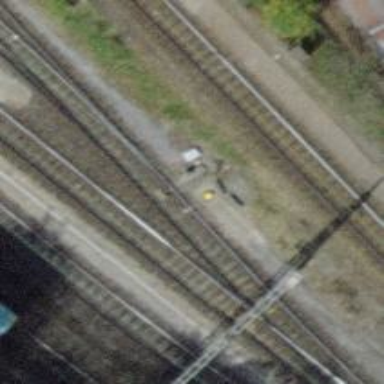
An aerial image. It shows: Railway switch.